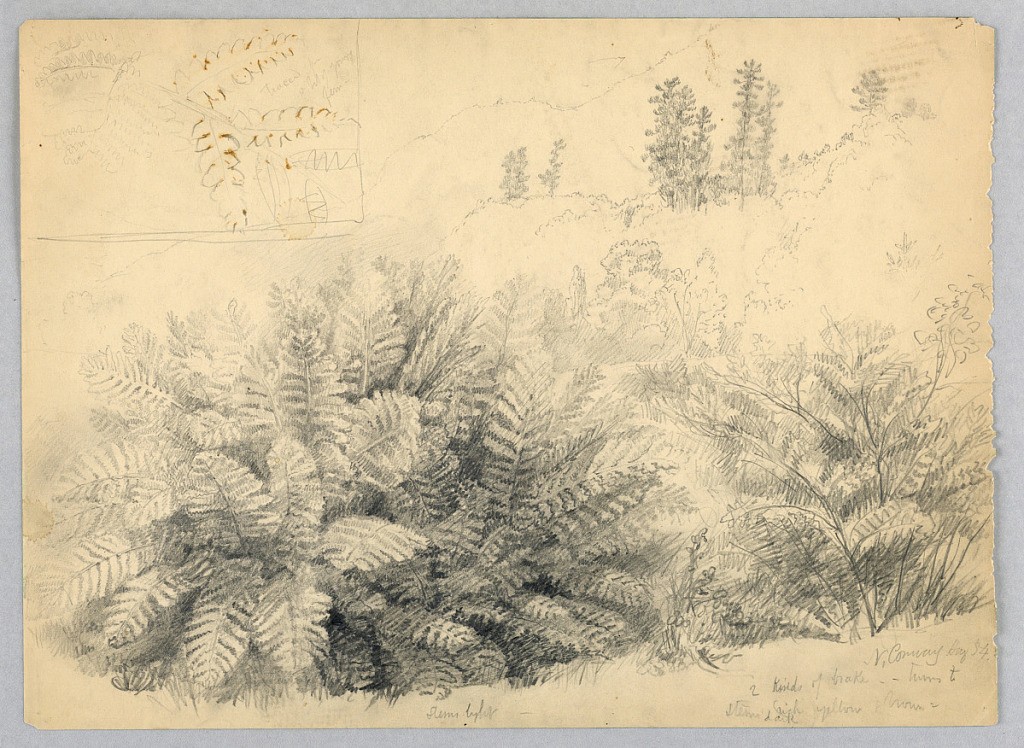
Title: Ferns, North Conway, New Hampshire
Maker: Daniel Huntington, American, 1816–1906
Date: August 1854
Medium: Graphite on paper
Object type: Drawing
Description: Large clump of ferns, lower left. Other plants, lower right, with ridges rising above. At upper left, inset tracing of a young fern. Verso: Light sketch of Saco River, with trees on both banks.